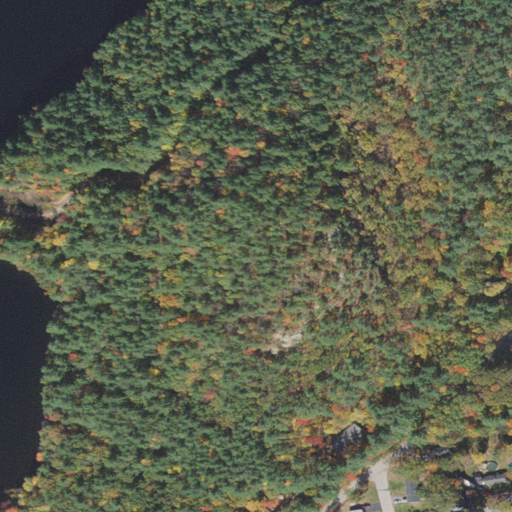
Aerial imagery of mountain in New Hampshire named The Pinnacle containing evergreen forest, mixed forest, open water, deciduous forest, low intensity development, open development, grassland, and medium intensity development